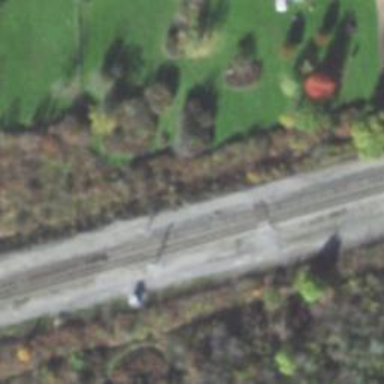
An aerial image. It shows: Railway signal.